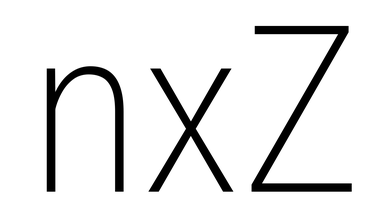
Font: Roboto_Condensed_ExtraLight